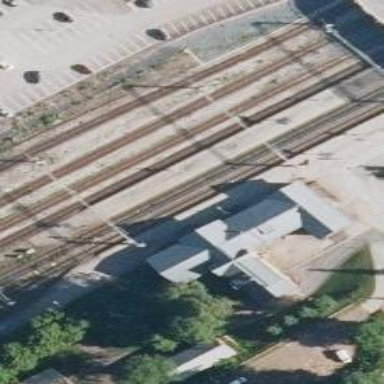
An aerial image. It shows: Gabled train station with grey roof and yellow exterior.